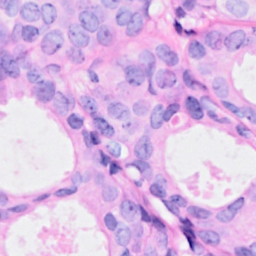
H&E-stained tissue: Breast